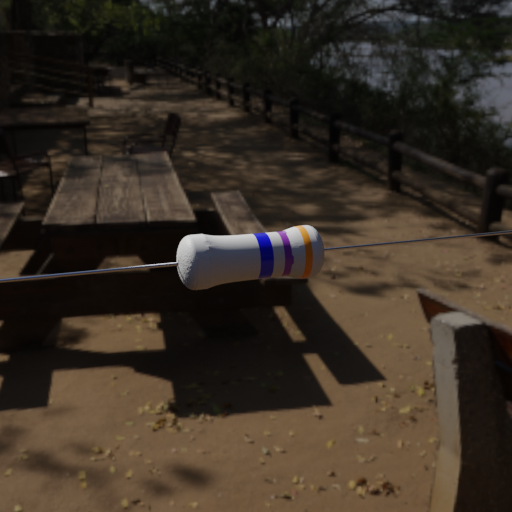
Resistor colour bands (in order): blue, violet, orange